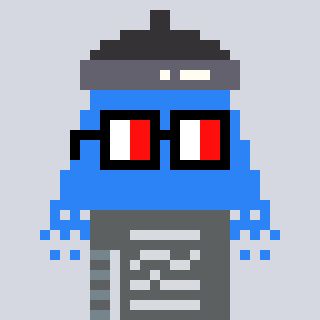
a pixel art character with square glasses with black frames and red eyes, a shower-shaped head and a gold-colored body on a cool background